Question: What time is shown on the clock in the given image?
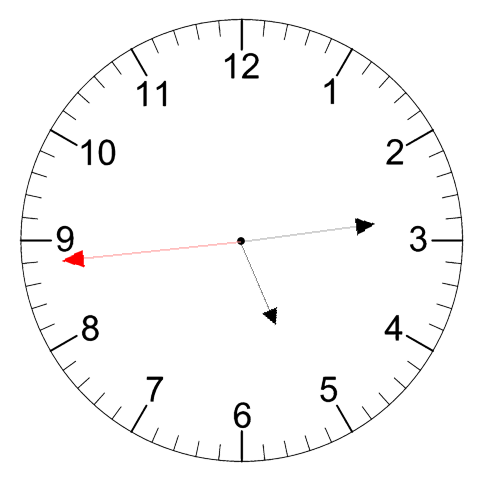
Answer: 05:13:44